Aerial crown-view tile of a tropical tree (Barro Colorado Island, Panama), acquired 20250915:
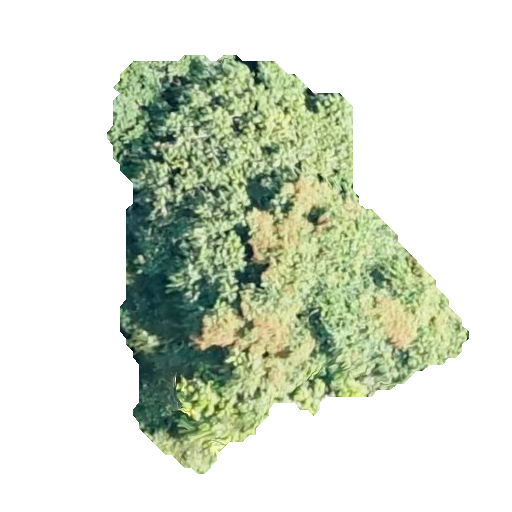
Species: Trattinnickia aspera
GBIF accepted scientific name: Trattinnickia aspera
Crown area: 136.464 m²